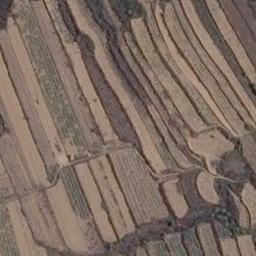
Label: terrace